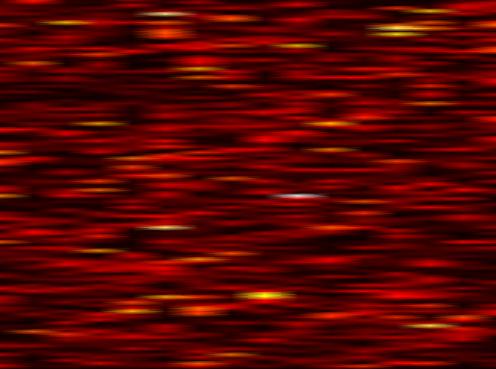
Label: WOLA